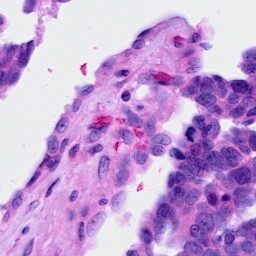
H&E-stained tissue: Ovarian